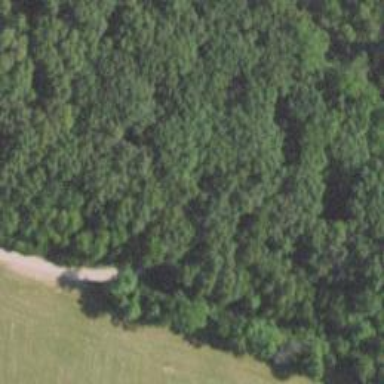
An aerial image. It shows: Driveway leading to service road.